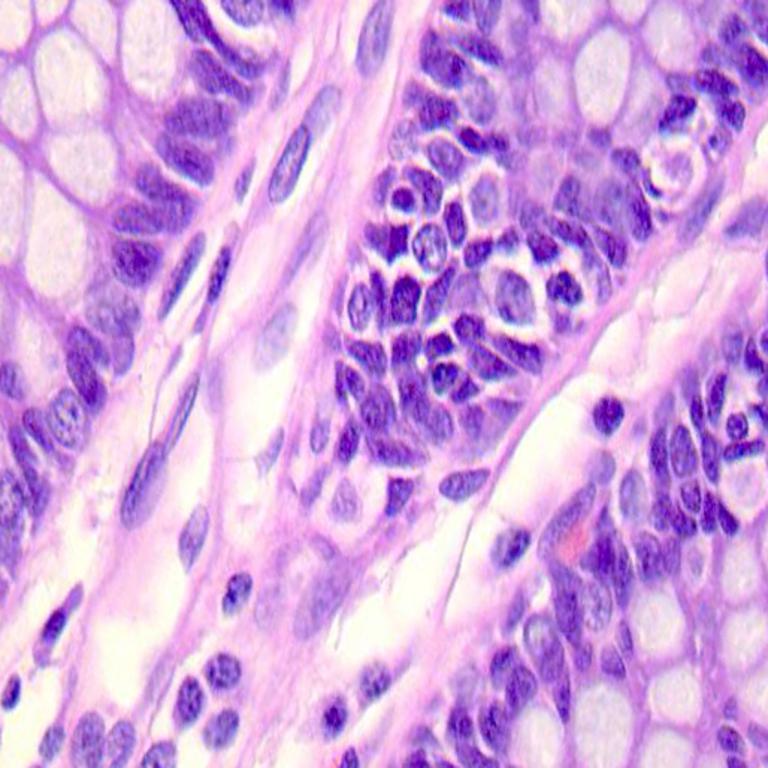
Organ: colon
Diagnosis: benign